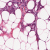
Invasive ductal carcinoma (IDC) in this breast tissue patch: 1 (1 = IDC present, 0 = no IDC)